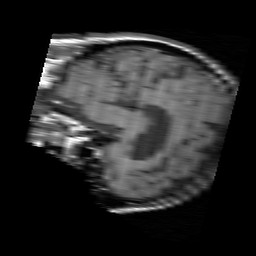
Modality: T1w
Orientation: sagittal
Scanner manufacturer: siemens
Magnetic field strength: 1.5 T
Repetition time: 0.58 s
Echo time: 0.012 s